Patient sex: M
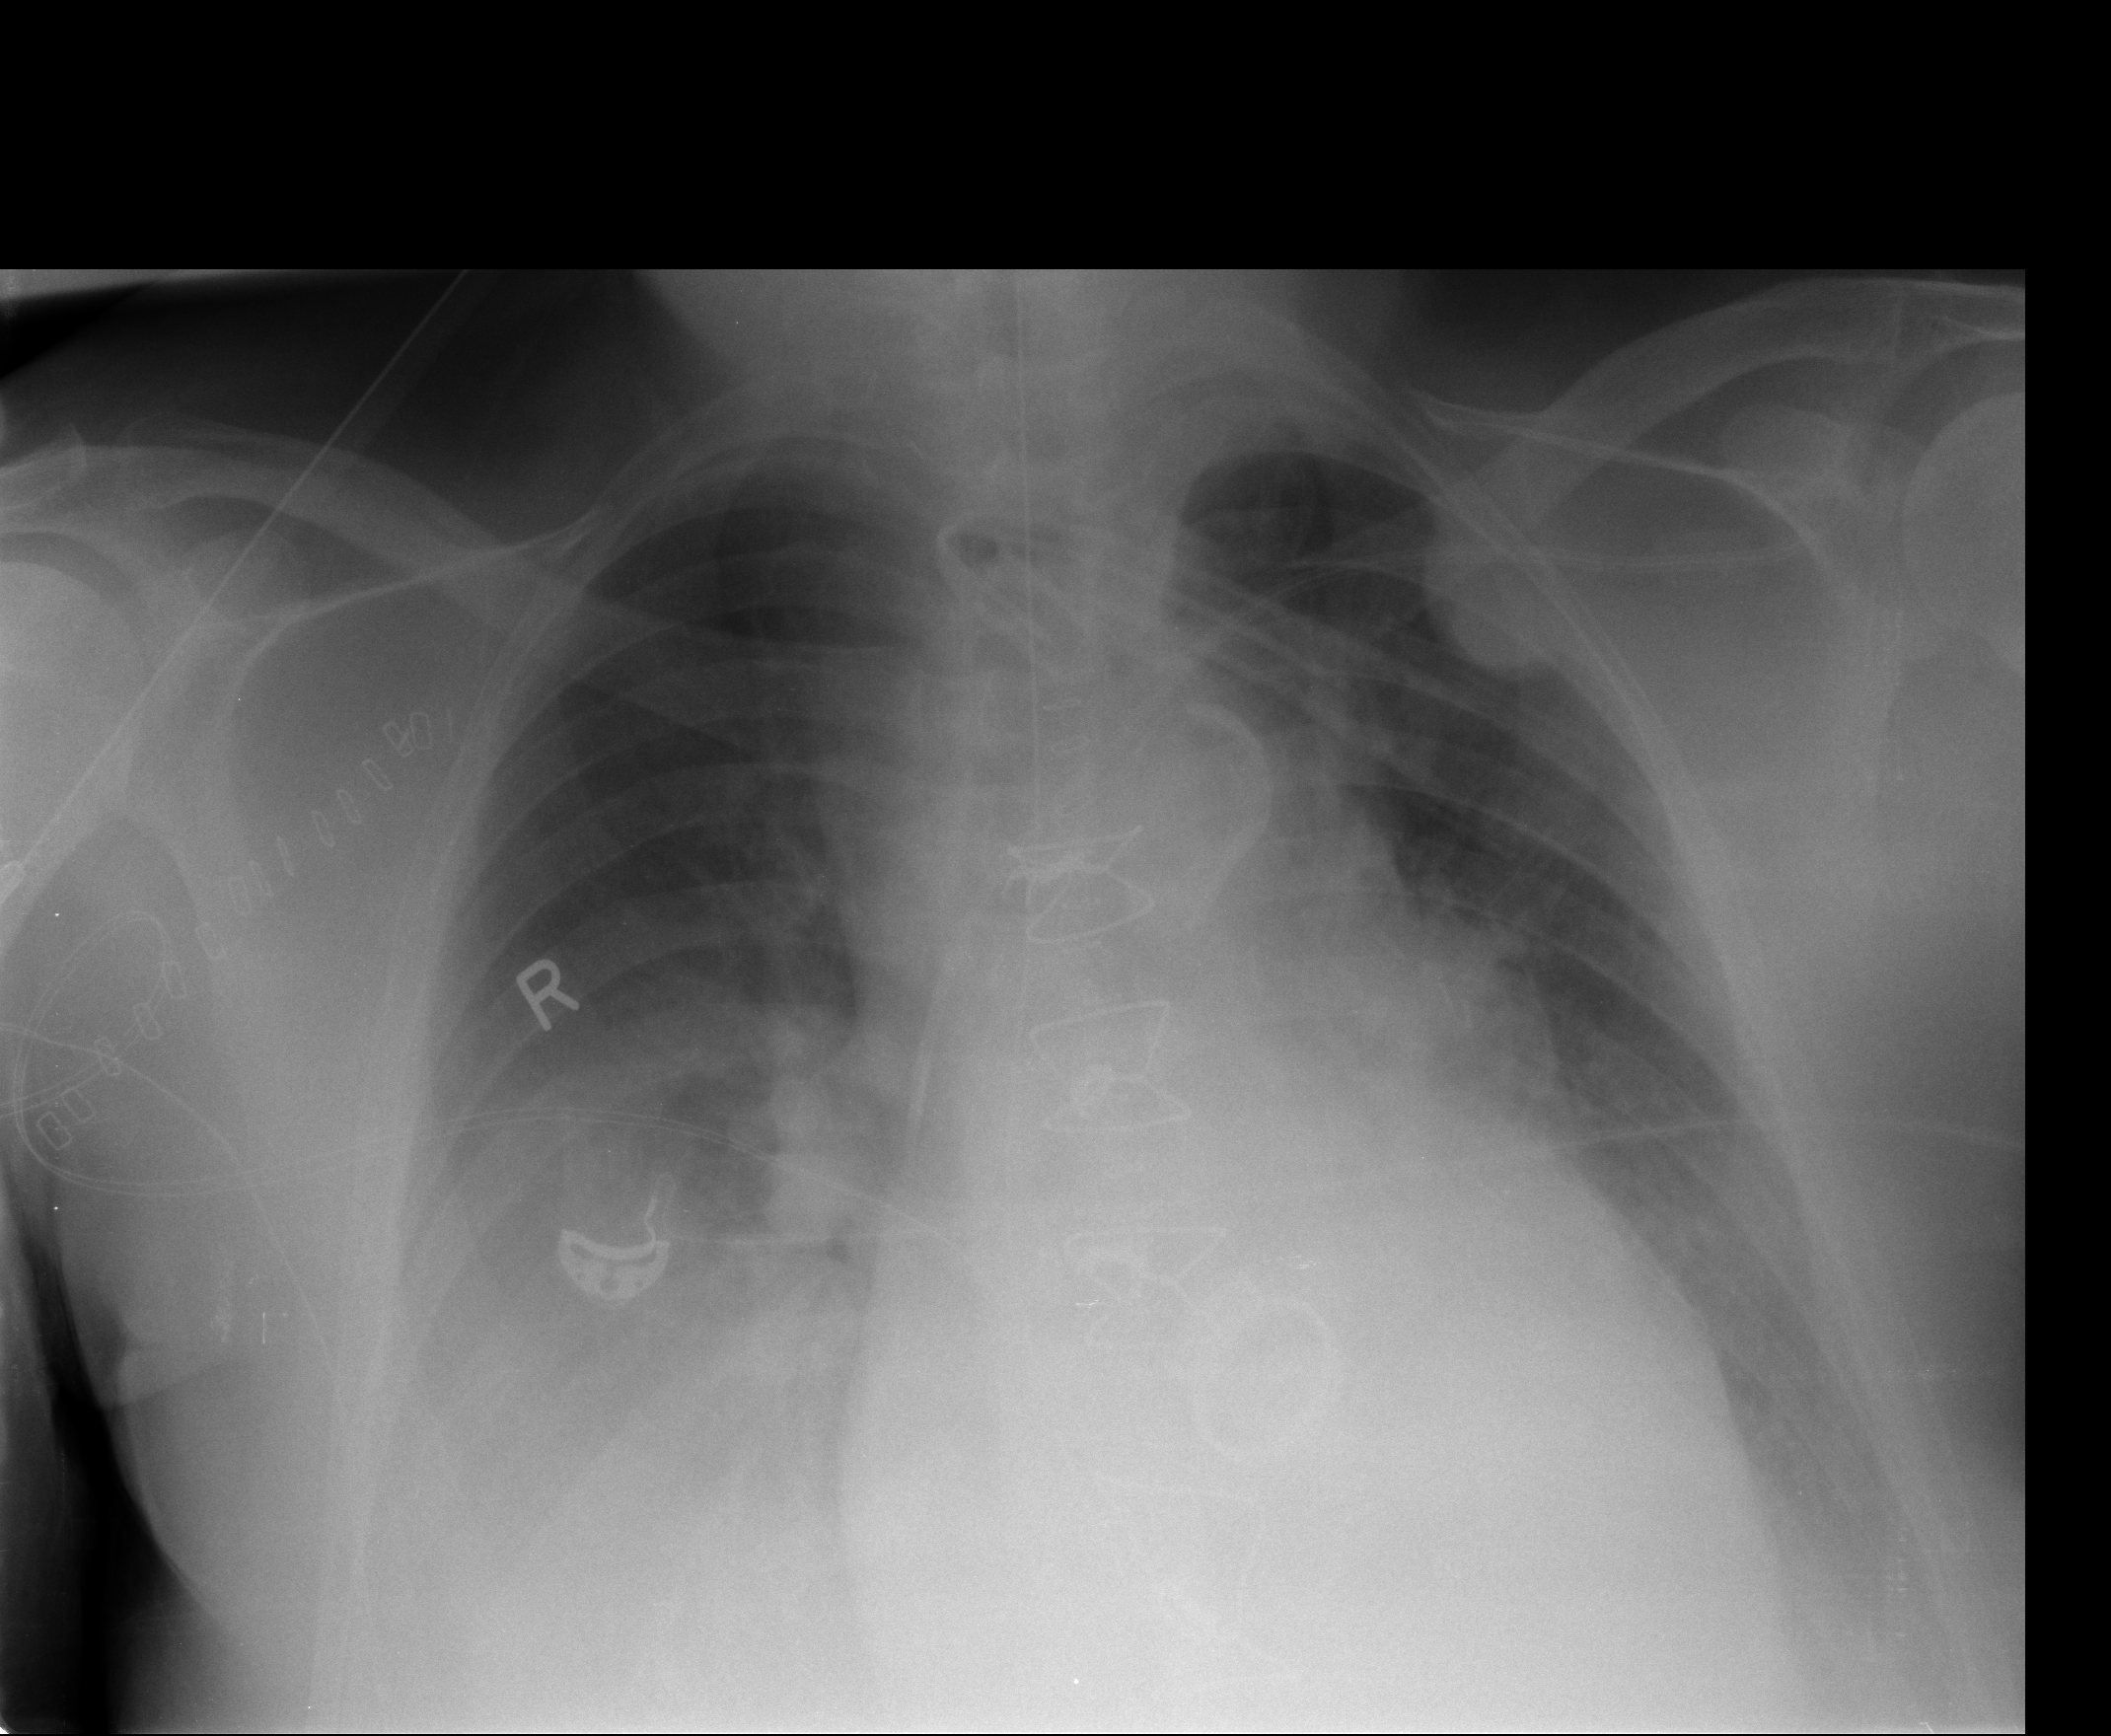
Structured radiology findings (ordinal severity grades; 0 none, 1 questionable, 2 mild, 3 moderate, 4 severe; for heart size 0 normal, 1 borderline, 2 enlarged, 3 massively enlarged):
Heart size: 2
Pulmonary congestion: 2
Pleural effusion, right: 3
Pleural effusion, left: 1
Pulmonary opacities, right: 0
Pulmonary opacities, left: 0
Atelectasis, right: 2
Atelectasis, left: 2